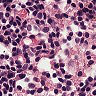
Metastatic tissue present: no